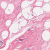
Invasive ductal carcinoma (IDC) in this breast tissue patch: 0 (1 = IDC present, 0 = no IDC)